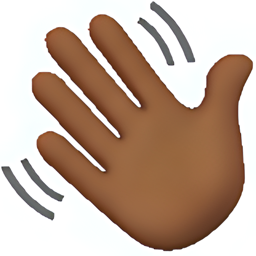
Name: waving hand sign
Emoji: 👋🏾
Group: People & Body
Sub-group: hand-fingers-open